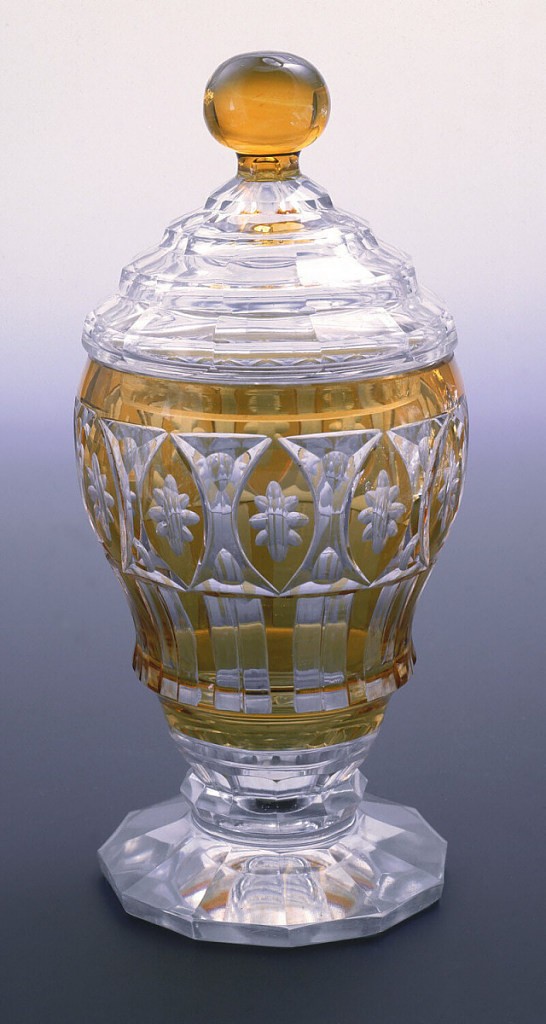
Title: Jar and lid
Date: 19th century
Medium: Glass
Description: Ogee-shaped body on short stem with faceted knop and 12-sided flaring foot; sides cut to reveal clear glass behind flashed amber layer in pattern of rosettes in oval frames and underneath alternate colored vertical stripes; domed, stepped cover, faceted, with amber ball finial.